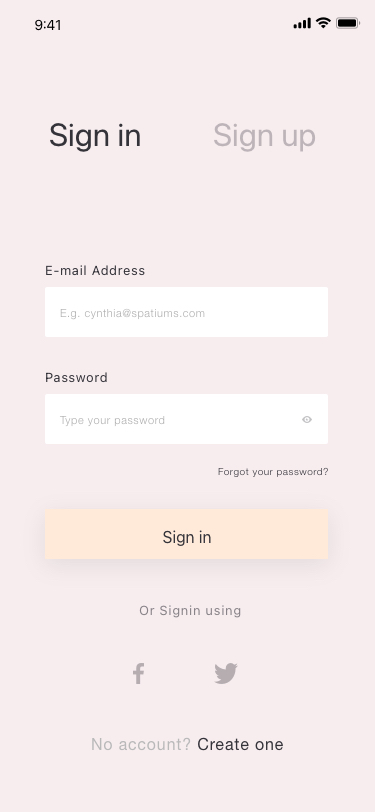
Text in this UI design:
No account? Create one
Or Signin using
Forgot your password?
Sign in
Sign up